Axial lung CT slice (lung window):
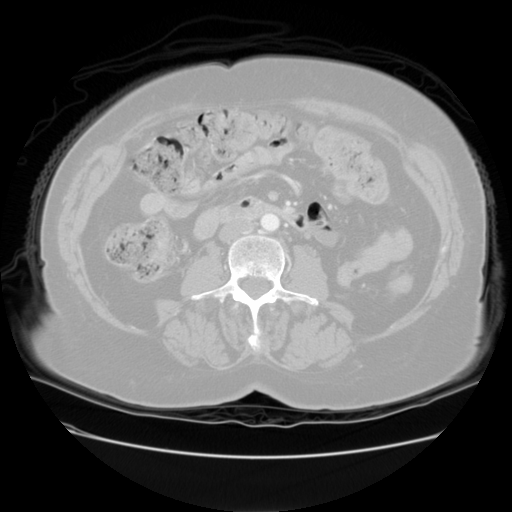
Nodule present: no